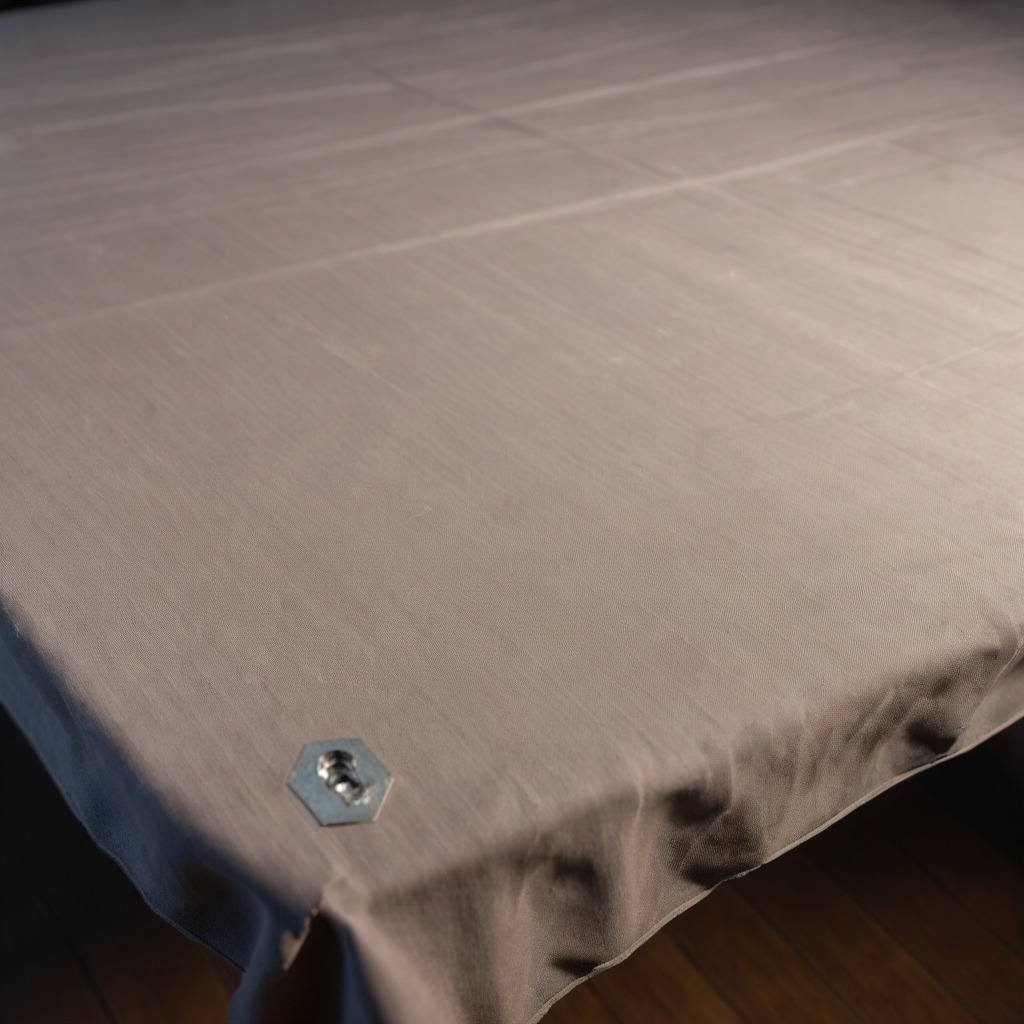
A metal nut is lying on a wooden table inside a workshop at night.